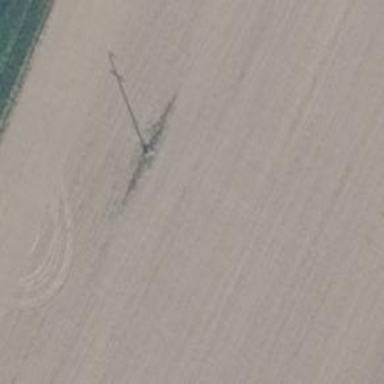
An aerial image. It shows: Minor power line.